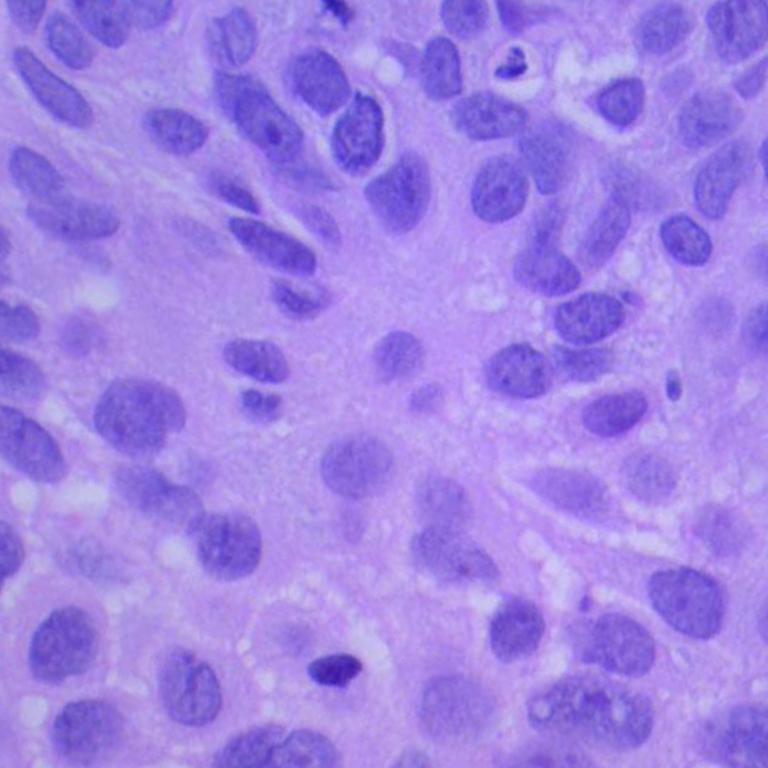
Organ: lung
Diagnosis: squamous carcinomas